Aerial crown-view tile of a tropical tree (Barro Colorado Island, Panama), acquired 20250512:
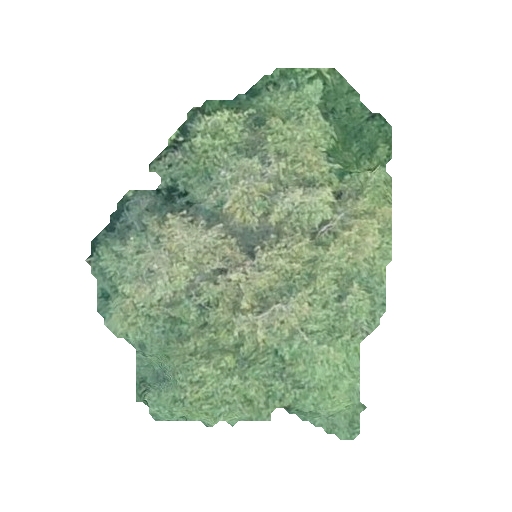
Species: Chrysophyllum cainito
GBIF accepted scientific name: Chrysophyllum cainito
Crown area: 120.262 m²